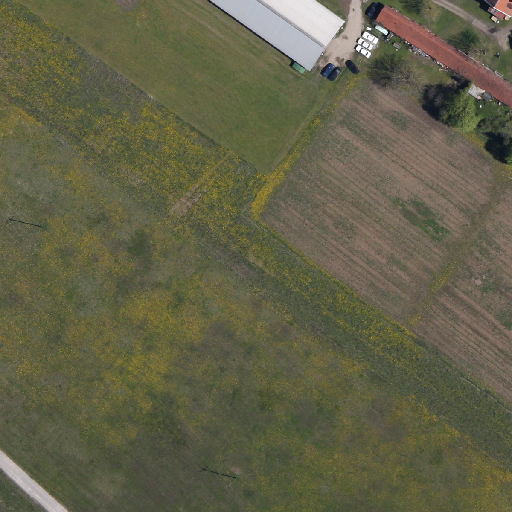
Referring expression: road